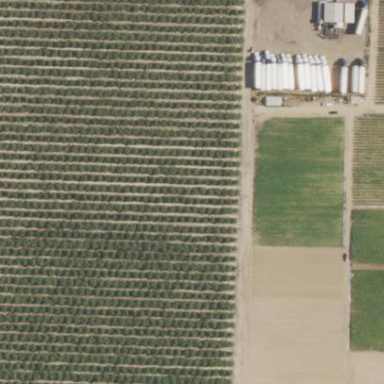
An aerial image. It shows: Vineyard where grapes are grown.